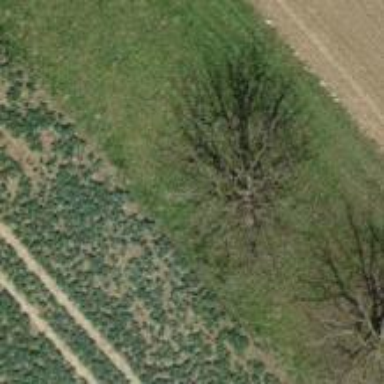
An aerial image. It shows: Mixed-leaf deciduous tree in its natural environment.